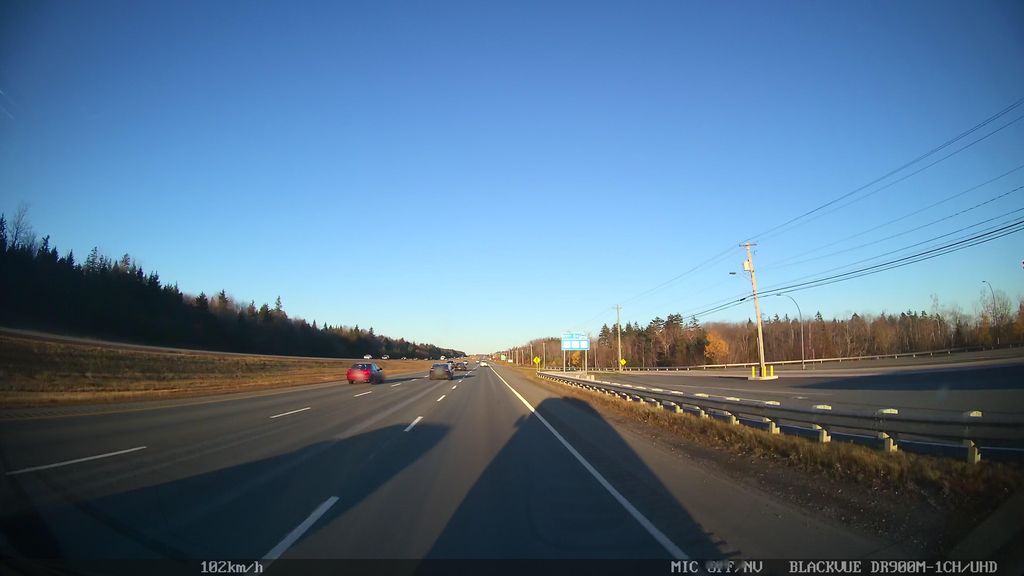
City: halifax